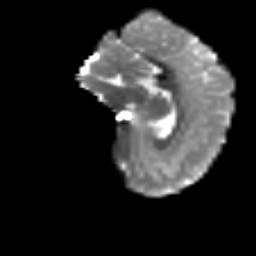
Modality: T2w
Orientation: sagittal
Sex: male
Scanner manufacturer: siemens
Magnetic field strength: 3 T
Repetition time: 5 s
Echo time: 0.071 s